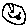
Label: smiley face